Current action and preconditions to check: trajectory_clear

Your task: For each precondition in the list above, predict whether it will hold at this action.

Consider the current scene as observed from the mobile robot's camera, and analyze the predicted future states of all dynamic agents (e.g., people, animals, vehicles, or any moving entities) within the NEXT SECOND.

IMPORTANT: Only answer "very likely" if you are absolutely certain—based on strong, clear evidence—that a dynamic agent will violate the precondition in the predicted future state. Do NOT answer "very likely" for unlikely, ambiguous, or low-probability risks.

Ask yourself for each precondition: Is there a high probability, with clear and convincing evidence, that the predicted future states of any dynamic agent will interfere with the predicted future state of the currently executing action within the NEXT SECOND, causing that precondition to fail?

Assess the risk level based on these predictions. Use "likely" or "very likely" if motions create a clear risk of interference.

Use "neutral" or "improbable" if agents are nearby but their predicted paths are clearly diverging or non-conflicting.

Failure Risk Categories: "very improbable", "improbable", "neutral", "likely", "very likely"

Answer Format: Output ONLY the probability_of_failure value from these categories: "very improbable", "improbable", "neutral", "likely", "very likely"

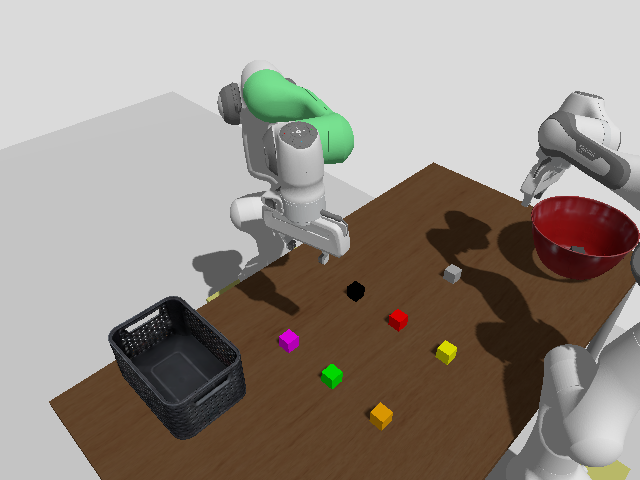

Answer: very improbable